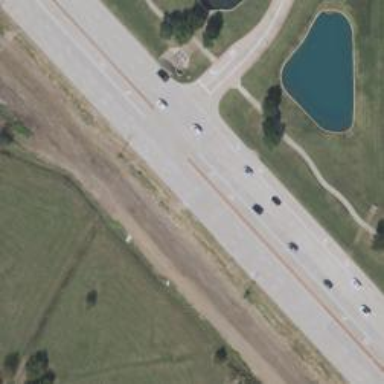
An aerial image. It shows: Primary highway.